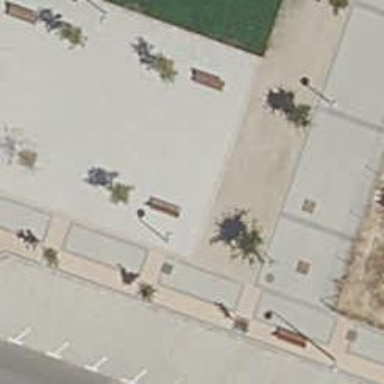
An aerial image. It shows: Bench.